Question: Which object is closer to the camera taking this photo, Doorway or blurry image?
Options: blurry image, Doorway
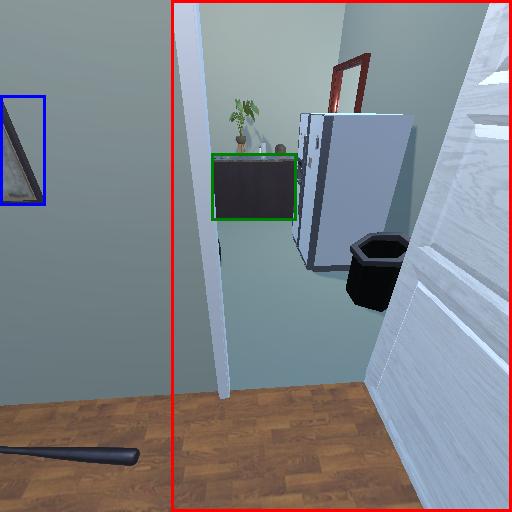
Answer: blurry image